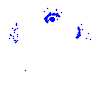
Particle: electron